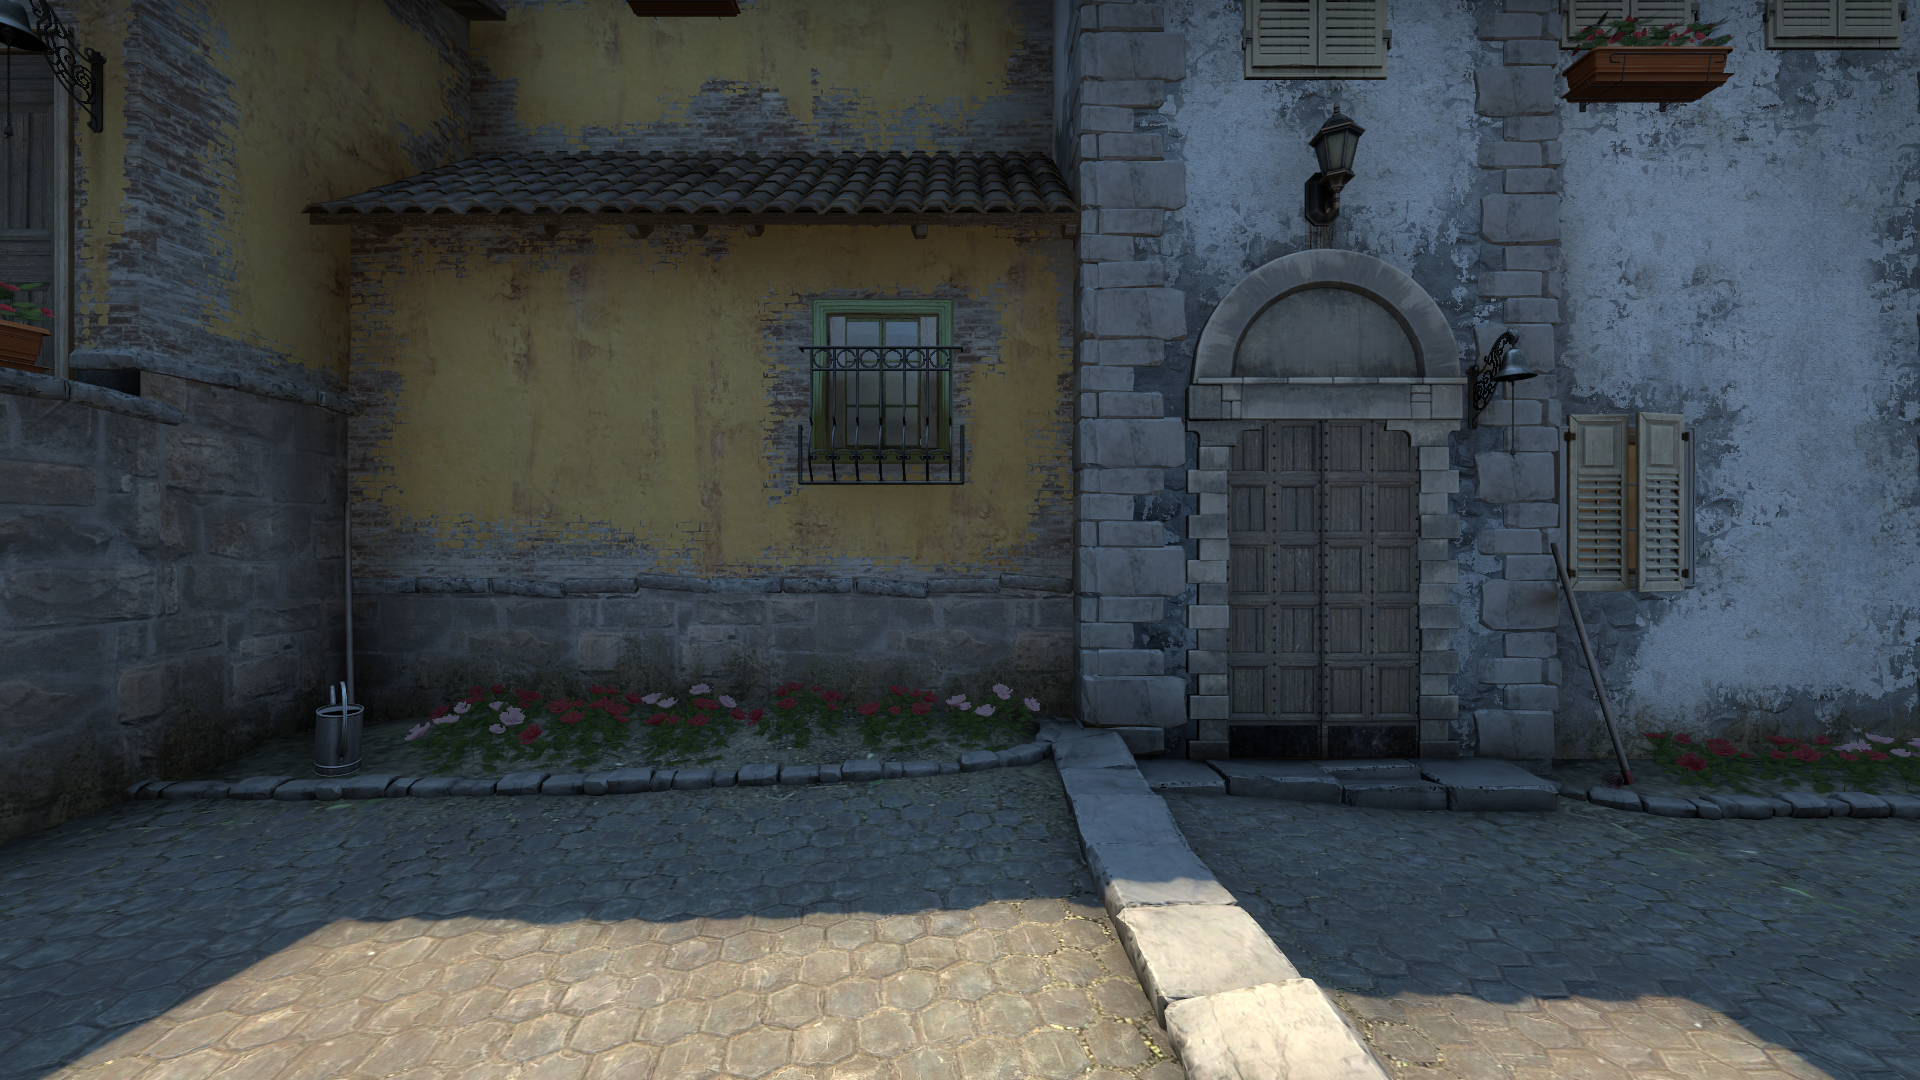
Map: de_inferno